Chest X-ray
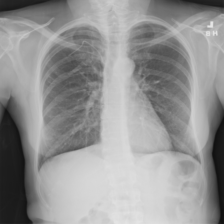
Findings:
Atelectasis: negative
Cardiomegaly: negative
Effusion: negative
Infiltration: negative
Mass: negative
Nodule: negative
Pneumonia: negative
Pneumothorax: negative
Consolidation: negative
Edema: negative
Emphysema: negative
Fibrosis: negative
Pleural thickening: negative
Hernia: negative